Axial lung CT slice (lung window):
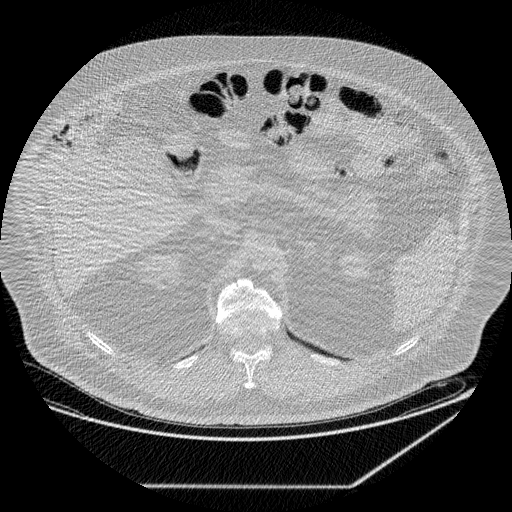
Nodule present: no